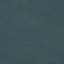
Land use / land cover: SeaLake